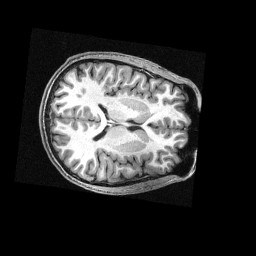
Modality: T1w
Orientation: axial
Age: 24
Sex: male